Question: I want to create a calendar with the following features in picture
I want to have the time in the left column and the task in the bottom area. I want to drag a task from the bottom list and schedule it in the specified time on specified day.
How can I do this?
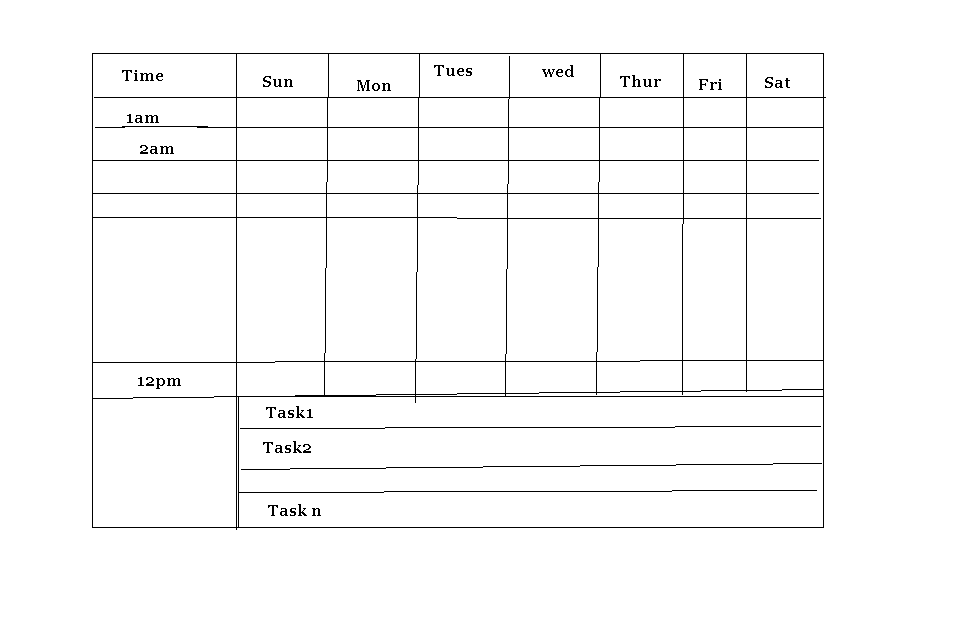
Answer: Check out <URL> .